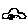
Label: car